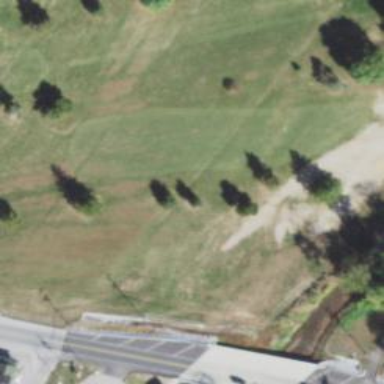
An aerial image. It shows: Golf hole.